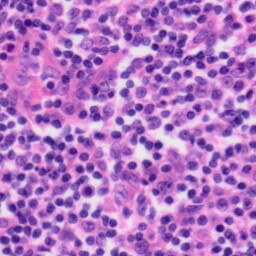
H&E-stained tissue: Tonsil